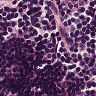
Metastatic tissue present: no